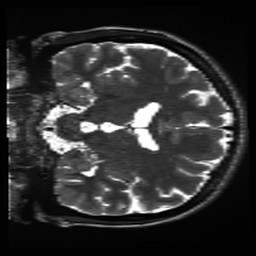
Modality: inplaneT2
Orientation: coronal
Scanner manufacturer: siemens
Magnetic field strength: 3 T
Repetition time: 11 s
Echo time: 0.059 s